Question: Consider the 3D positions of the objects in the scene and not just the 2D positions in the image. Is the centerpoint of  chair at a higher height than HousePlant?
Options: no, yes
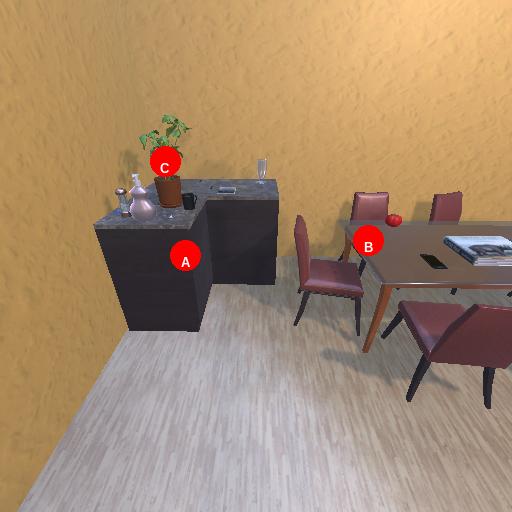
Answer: no